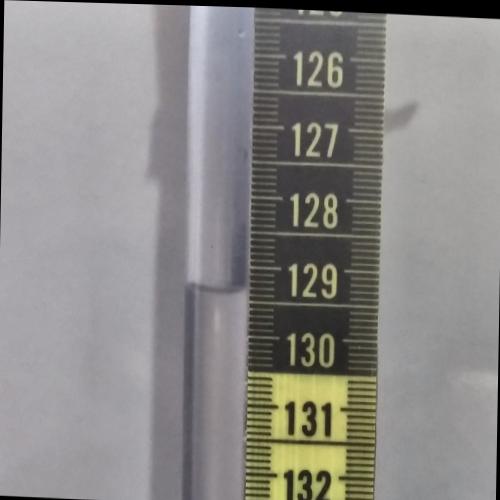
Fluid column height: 129.3 cm